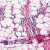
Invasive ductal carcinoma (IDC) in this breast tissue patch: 0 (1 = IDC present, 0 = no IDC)